Aerial crown-view tile of a tropical tree (Barro Colorado Island, Panama), acquired 20250915:
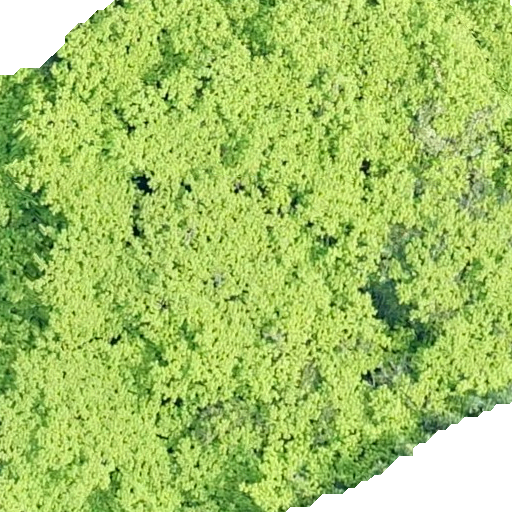
Species: Tachigali panamensis
GBIF accepted scientific name: Tachigali panamensis
Crown area: 488.603 m²